Question: How to change a "Find my location" icon in a GoogleMaps in Android?

I want to change this icon to custom. Had tried with a Fragment extending, but probably doesn't have a right result.
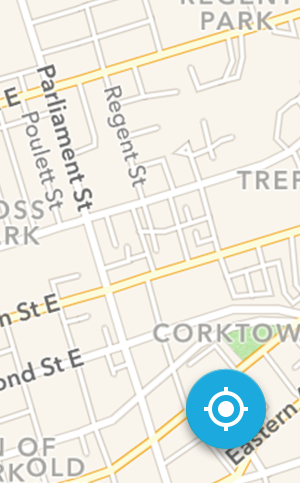
Answer: Not sure what you mean by "doesn't have a right result" but this works fine:
'''
public class MapsActivity extends FragmentActivity {
...
public static class MapFragment extends SupportMapFragment {
@Override
public View onCreateView(LayoutInflater inflater, ViewGroup container, Bundle savedInstanceState) {
View view = super.onCreateView(inflater, container, savedInstanceState);
View locationButton = ((View) view.findViewById(1).getParent()).findViewById(2);
if (locationButton != null) {
Drawable drawable = getActivity().getApplicationContext()
.getResources().getDrawable(R.drawable.ic_launcher);
locationButton.setBackgroundDrawable(drawable);
}
return view;
}
}
}
'''
Using your custom layout:
'''
<fragment xmlns:android="http://schemas.android.com/apk/res/android"
android:layout_width="match_parent"
android:layout_height="match_parent"
android:id="@+id/map"
android:name="com.example.map.MapsActivity$MapFragment"/>
'''
<URL>